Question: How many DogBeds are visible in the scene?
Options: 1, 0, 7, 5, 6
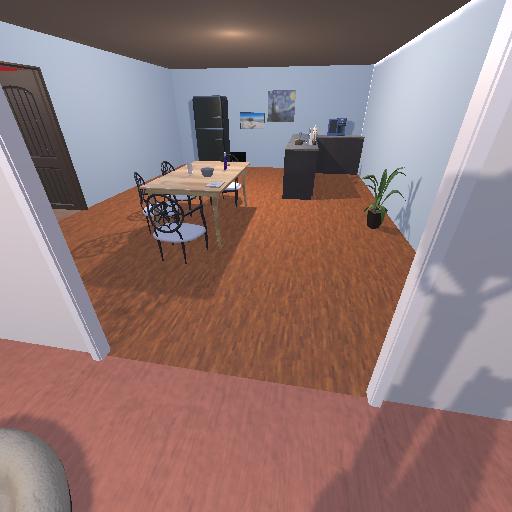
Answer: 1